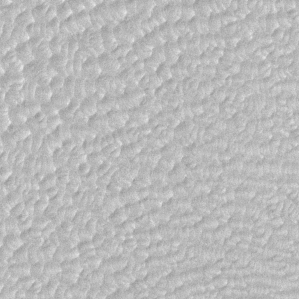
Label: frost